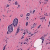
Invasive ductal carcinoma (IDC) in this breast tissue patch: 0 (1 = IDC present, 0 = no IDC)